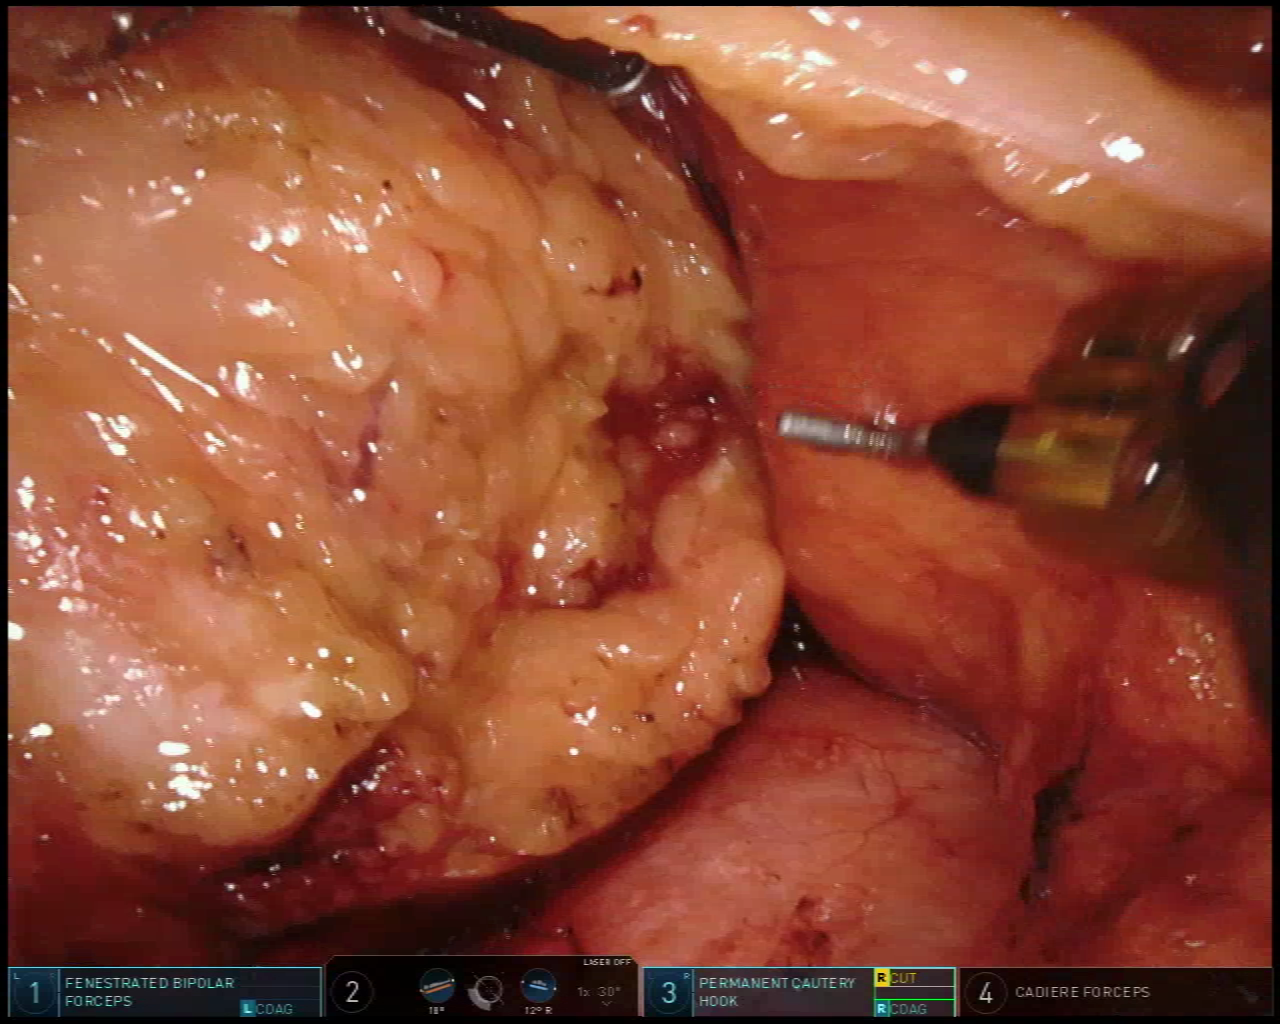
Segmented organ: pancreas
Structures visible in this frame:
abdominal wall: no
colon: no
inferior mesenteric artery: no
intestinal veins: no
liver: no
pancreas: yes
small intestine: no
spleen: no
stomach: no
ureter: no
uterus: no
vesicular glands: no